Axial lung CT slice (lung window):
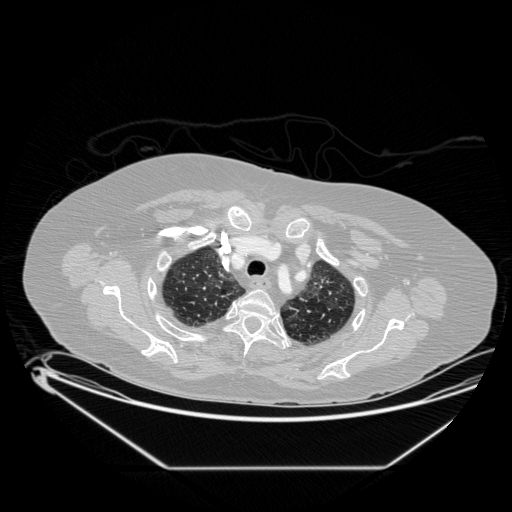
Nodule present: no